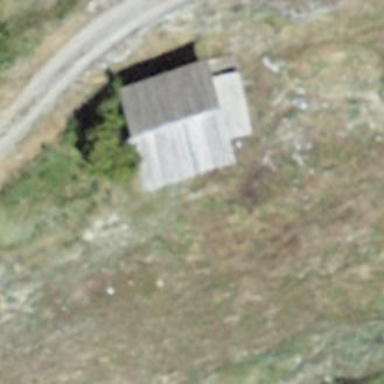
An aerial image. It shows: Gabled barn with distinct roof shape.